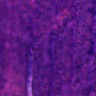
Metastatic tissue present: no